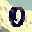
Label: 0